Chest X-ray. View position: AP
Patient age: 15
Patient sex: M
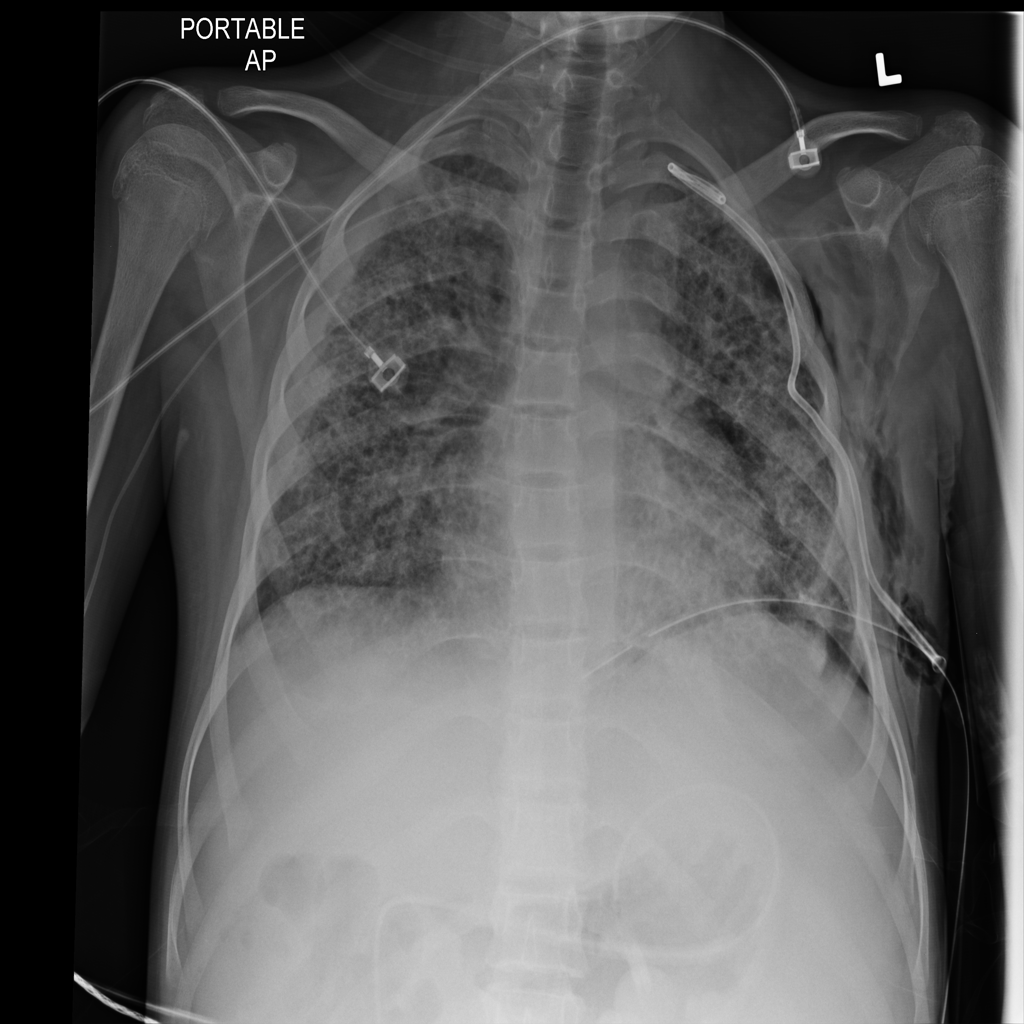
Finding: Pneumothorax